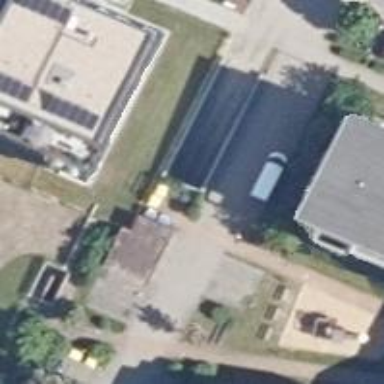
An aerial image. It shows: Parking entrance.